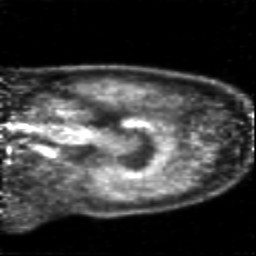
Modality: PET
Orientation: sagittal
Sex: male
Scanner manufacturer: siemens